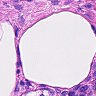
Metastatic tissue present: no